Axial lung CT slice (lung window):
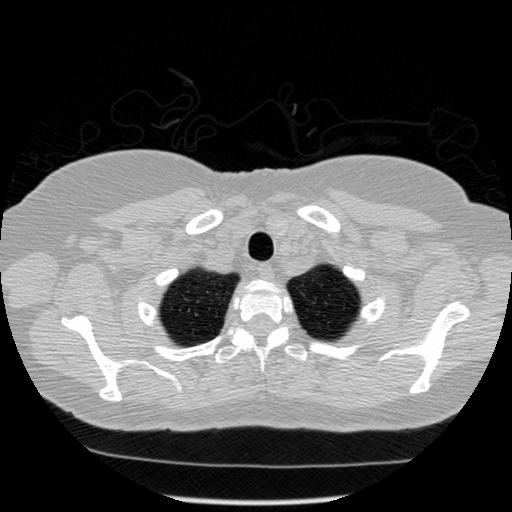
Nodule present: no